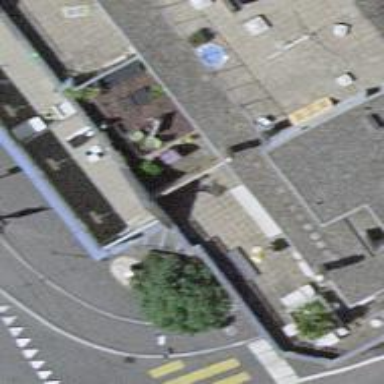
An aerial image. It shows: Furniture shop.